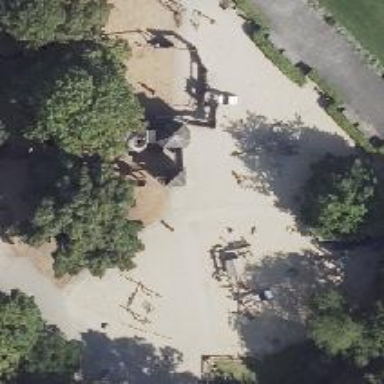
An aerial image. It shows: Artwork in the playground.